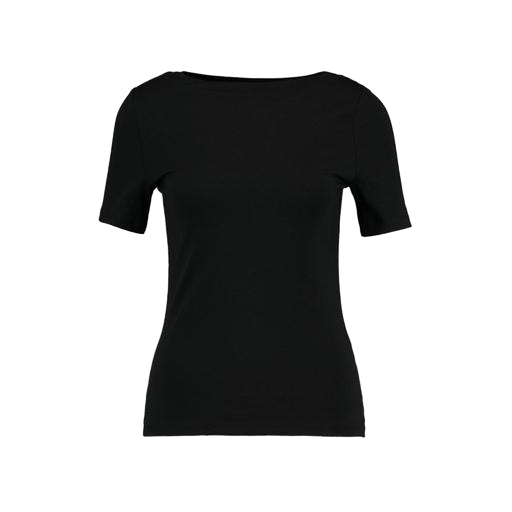
black petite boat-neck t-shirt only macy, black stretch boatneck tee, black boat neck t-shirt, white background